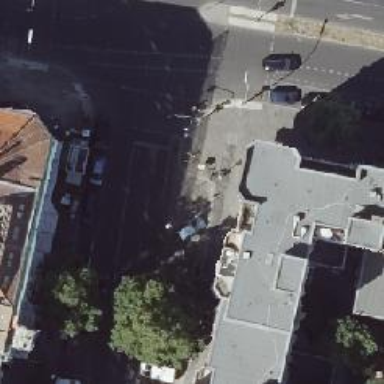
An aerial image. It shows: There is parking obstacle present.